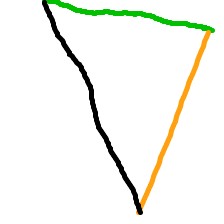
Shape: triangle